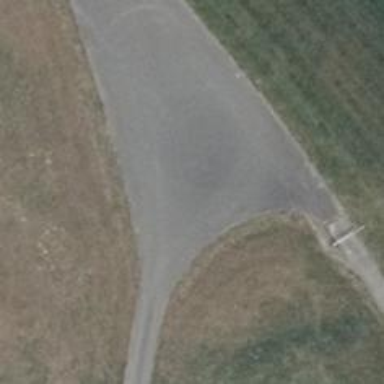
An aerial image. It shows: Paved track with grade1 tracktype.